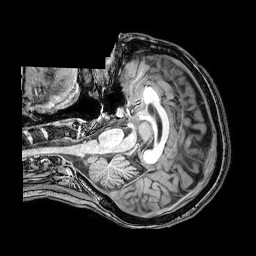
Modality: T1w
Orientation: axial
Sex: female
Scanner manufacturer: philips
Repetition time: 0.008142 s
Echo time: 0.00373 s